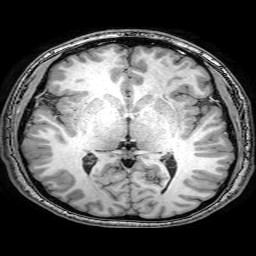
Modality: T1w
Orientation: coronal
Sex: male
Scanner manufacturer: philips
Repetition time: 0.008209 s
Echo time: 0.0038 s